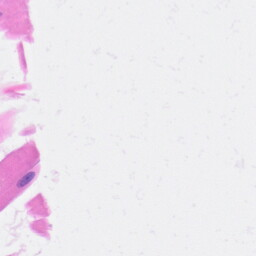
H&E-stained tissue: Heart